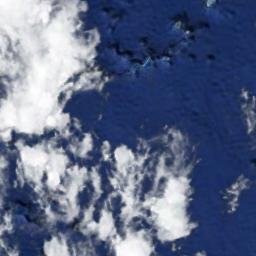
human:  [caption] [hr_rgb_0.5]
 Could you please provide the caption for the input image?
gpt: The white cloud is above blue sea .

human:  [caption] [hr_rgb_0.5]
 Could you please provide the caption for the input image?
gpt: There is a thick cloud and a thin cloud on the sea .

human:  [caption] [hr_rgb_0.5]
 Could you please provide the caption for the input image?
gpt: White clouds on blue sea .

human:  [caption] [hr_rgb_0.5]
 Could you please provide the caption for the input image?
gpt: The stratus clouds and cumulus clouds are located above the surface of the sea .

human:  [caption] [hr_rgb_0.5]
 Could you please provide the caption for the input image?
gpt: There are many pieces of white clouds over a blue sea .